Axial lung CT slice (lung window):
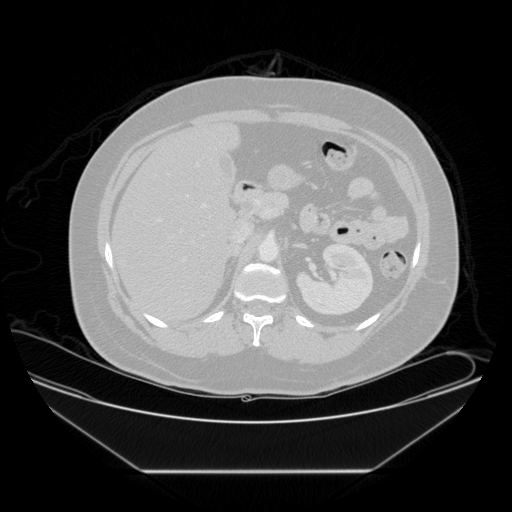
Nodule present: no